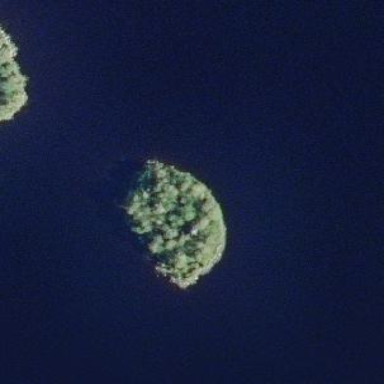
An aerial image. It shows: Islet.